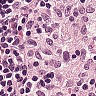
Metastatic tissue present: no